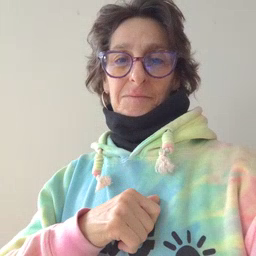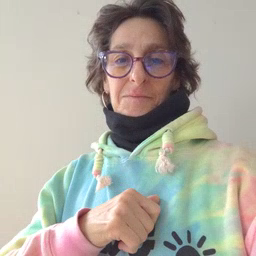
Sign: pen